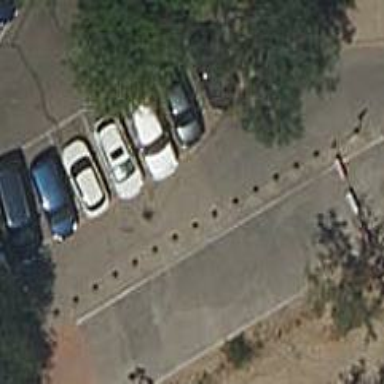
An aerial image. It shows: Taxi stand.